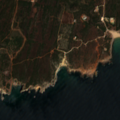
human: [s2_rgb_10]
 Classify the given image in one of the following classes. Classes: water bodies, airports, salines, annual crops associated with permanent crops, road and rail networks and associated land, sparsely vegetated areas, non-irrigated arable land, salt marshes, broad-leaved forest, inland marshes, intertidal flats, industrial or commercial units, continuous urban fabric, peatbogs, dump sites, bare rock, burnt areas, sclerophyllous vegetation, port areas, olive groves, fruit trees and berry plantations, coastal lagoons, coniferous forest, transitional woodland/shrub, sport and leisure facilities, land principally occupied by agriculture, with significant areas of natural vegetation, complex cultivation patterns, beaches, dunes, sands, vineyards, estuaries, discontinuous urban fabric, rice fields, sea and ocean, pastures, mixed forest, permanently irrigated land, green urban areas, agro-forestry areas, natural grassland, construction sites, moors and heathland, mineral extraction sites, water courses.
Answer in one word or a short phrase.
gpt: sclerophyllous vegetation, sea and ocean